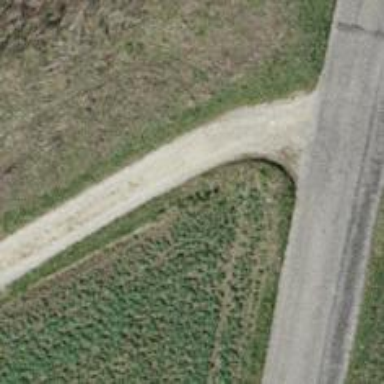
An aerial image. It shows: Track road with fine gravel surface.